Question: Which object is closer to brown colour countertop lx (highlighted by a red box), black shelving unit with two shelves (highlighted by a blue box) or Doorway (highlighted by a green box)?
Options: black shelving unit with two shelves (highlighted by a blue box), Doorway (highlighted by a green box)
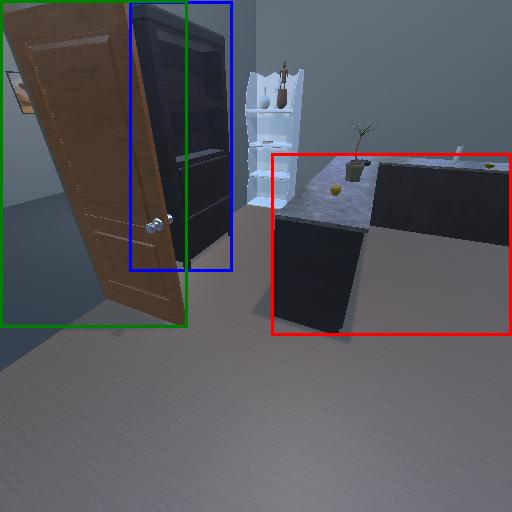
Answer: black shelving unit with two shelves (highlighted by a blue box)